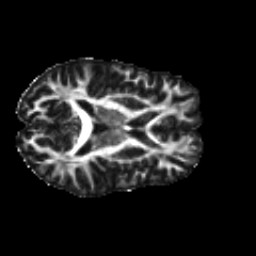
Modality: FA
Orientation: axial
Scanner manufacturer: siemens
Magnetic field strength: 3 T
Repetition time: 4.16 s
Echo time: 0.0806 s